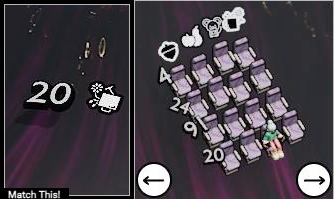
Task: seats
Answer: no